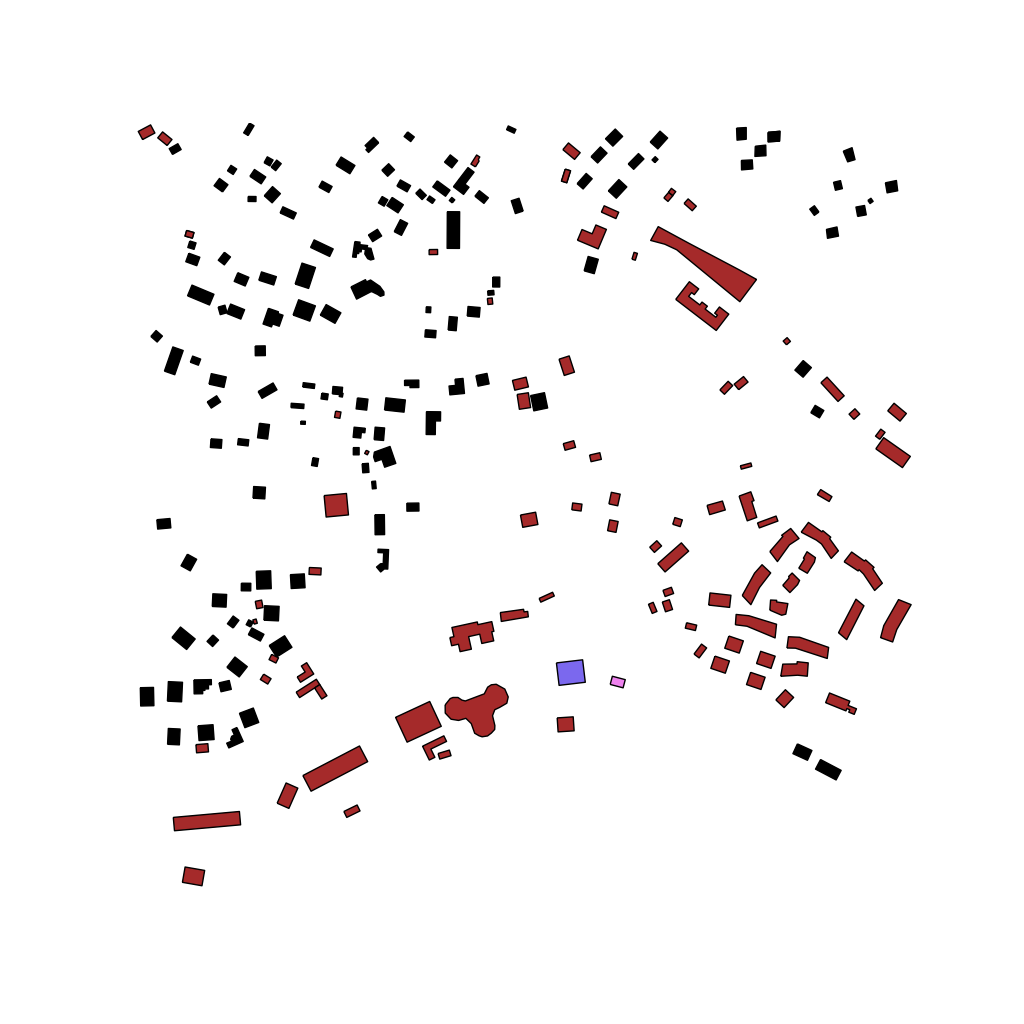
Tags: overhead vector_map, business, recreation, residential, soviet, individual_rise, low_rise, medium_rise, density_1, Building, Cafe, Facility, Resto, 1.0 km²